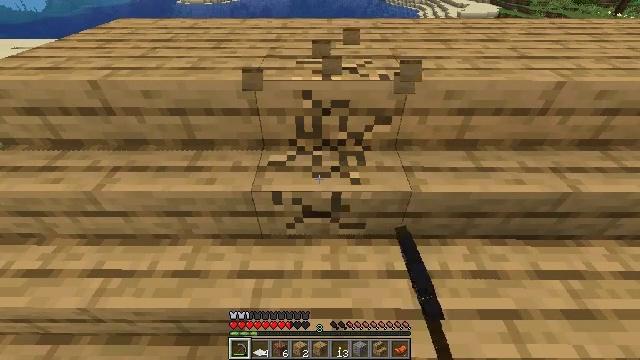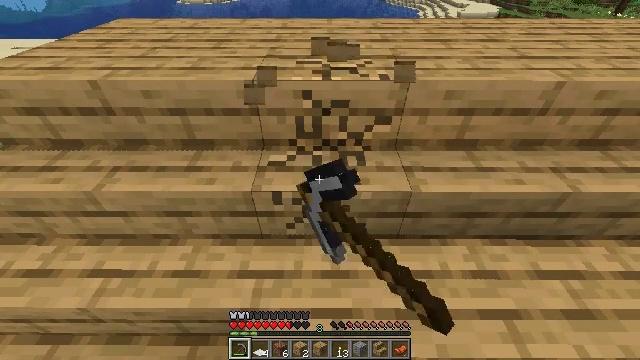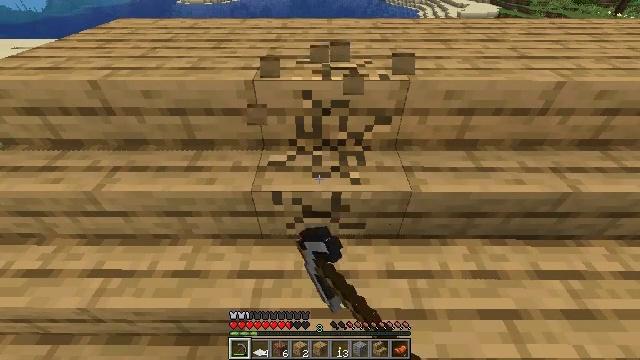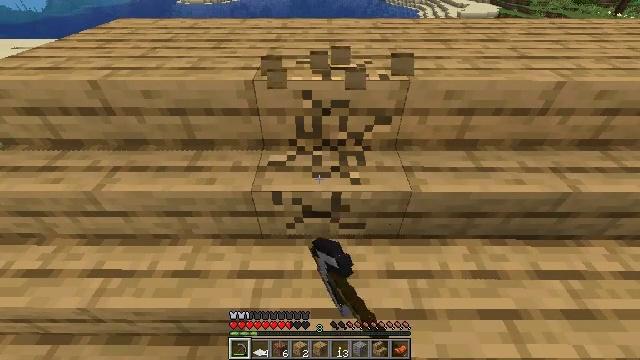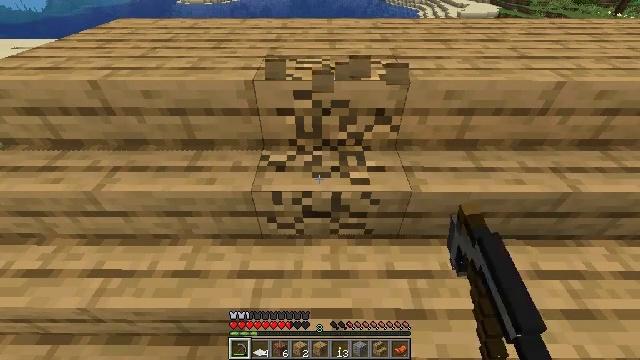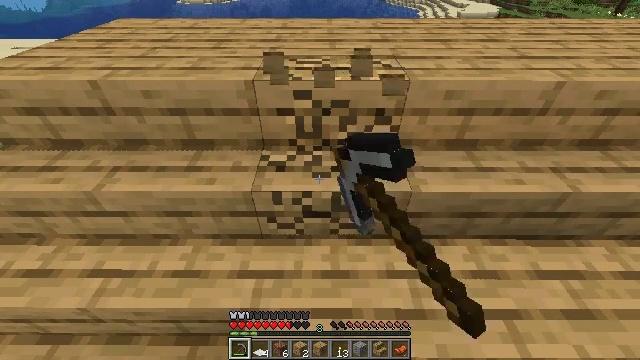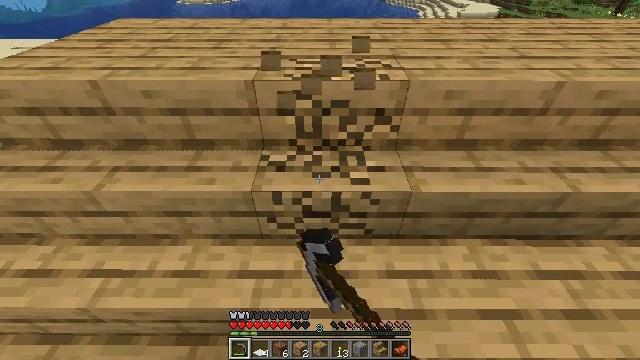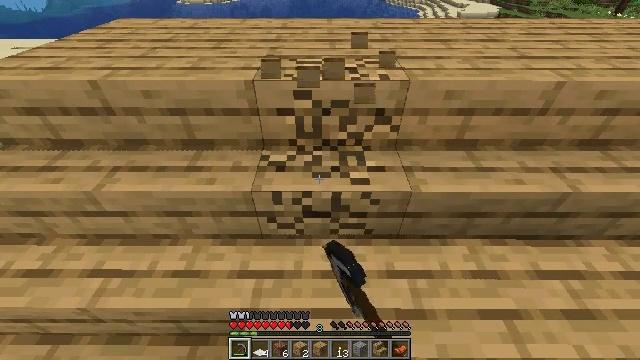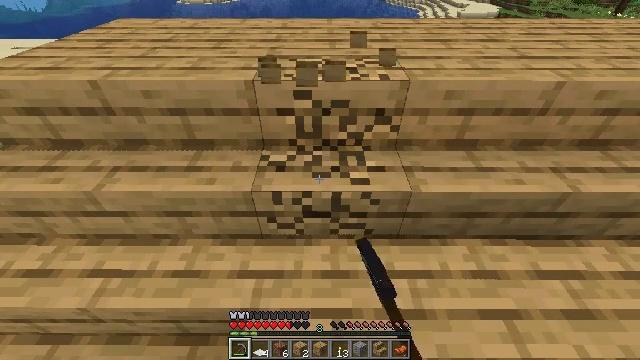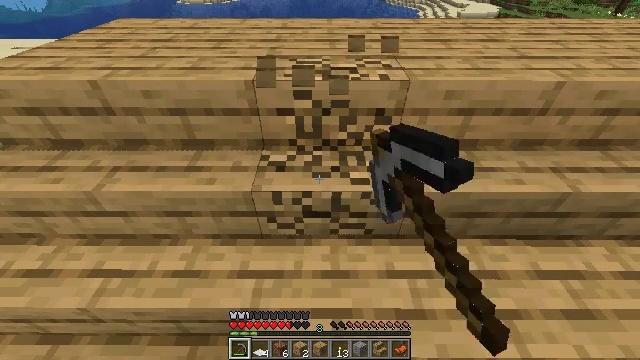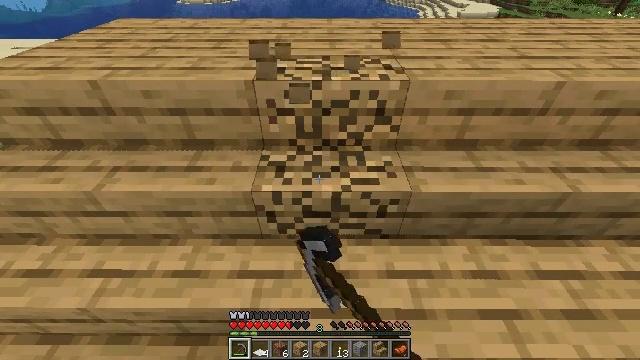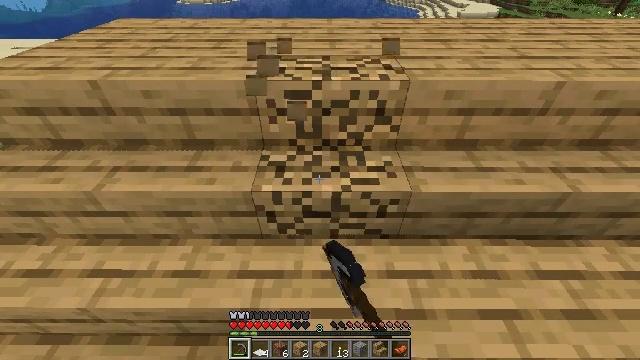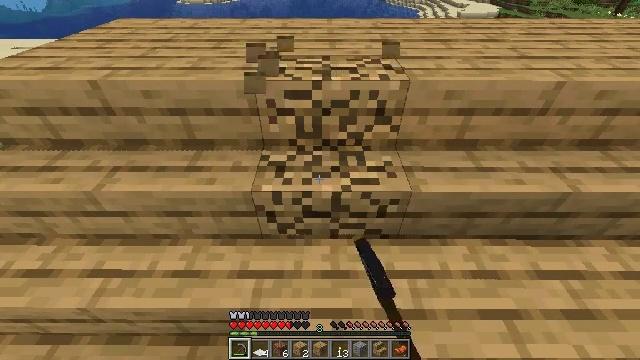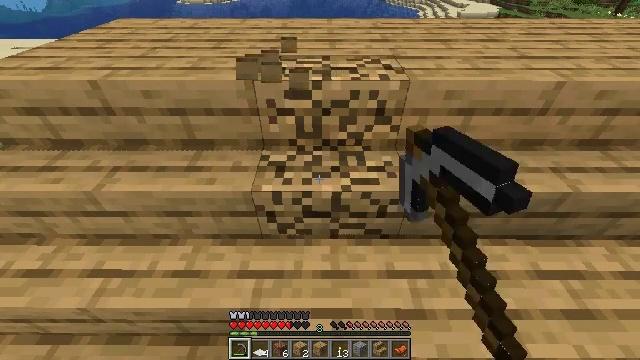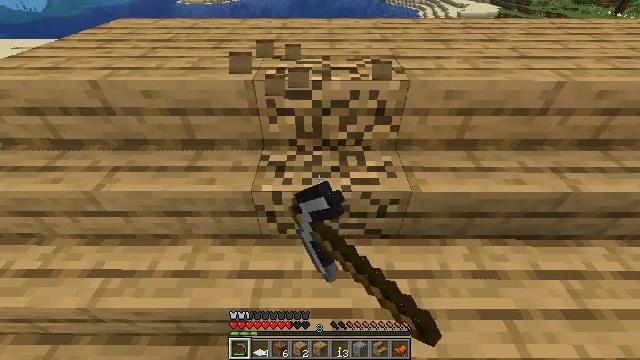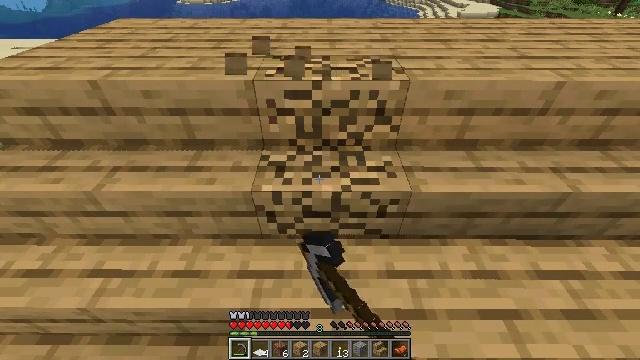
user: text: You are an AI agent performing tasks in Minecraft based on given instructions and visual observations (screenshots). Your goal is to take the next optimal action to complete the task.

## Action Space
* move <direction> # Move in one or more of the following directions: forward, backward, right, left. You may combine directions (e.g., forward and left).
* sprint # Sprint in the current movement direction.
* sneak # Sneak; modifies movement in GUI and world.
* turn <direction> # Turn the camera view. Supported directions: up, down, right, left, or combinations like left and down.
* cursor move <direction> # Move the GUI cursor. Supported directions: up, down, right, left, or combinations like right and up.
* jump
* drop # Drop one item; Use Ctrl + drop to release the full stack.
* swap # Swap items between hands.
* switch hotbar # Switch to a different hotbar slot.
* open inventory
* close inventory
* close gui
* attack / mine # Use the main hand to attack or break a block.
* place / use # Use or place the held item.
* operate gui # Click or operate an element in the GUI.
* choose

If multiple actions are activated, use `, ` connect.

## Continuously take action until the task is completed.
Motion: motion action
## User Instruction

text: Mine oak stairs.
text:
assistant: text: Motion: attack / mine
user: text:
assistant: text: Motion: attack / mine
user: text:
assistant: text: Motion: attack / mine
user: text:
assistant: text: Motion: attack / mine
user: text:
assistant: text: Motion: attack / mine
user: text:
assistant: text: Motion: attack / mine
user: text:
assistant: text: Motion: attack / mine
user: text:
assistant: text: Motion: attack / mine
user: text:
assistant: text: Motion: attack / mine
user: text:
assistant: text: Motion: attack / mine
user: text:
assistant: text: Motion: attack / mine
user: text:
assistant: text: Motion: attack / mine
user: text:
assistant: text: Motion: attack / mine
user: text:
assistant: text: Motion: attack / mine
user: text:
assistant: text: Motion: attack / mine
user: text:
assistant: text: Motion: attack / mine
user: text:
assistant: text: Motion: attack / mine
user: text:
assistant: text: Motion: attack / mine
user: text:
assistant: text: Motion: attack / mine
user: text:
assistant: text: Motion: attack / mine
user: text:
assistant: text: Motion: attack / mine